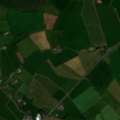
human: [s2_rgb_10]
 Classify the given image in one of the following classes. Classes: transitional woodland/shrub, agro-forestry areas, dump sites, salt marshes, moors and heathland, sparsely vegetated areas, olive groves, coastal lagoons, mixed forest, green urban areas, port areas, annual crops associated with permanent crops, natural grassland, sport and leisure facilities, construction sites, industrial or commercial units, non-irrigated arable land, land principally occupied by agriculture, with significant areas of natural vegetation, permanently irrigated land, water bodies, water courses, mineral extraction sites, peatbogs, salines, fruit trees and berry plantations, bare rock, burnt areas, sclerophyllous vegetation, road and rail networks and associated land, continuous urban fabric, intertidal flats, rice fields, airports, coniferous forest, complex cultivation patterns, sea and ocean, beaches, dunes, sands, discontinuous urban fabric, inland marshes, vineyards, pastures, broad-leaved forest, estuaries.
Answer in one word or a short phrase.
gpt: non-irrigated arable land, pastures